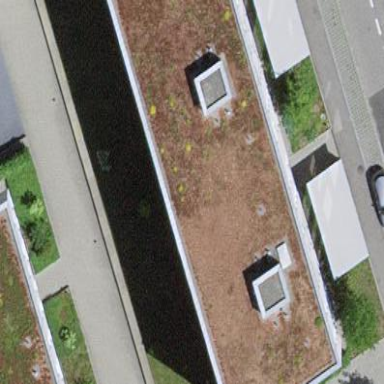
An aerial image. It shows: Apartment building with flat roof.